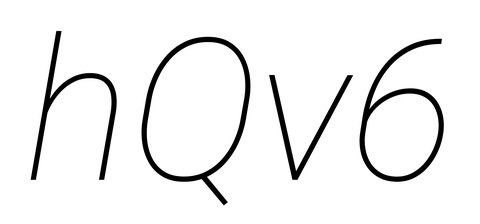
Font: Roboto-Italic_Thin_Italic